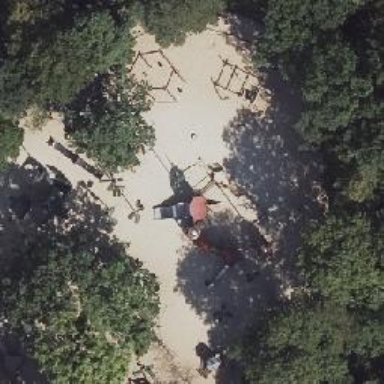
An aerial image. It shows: Playground structure.